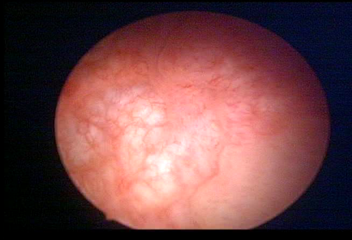
Modality: WLC
Class: Normal mucosa
Bladder cancer association: No